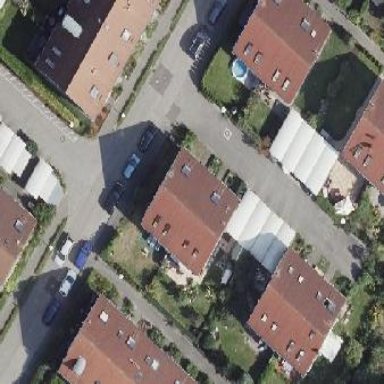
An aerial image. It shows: Semidetached house with gabled roof.